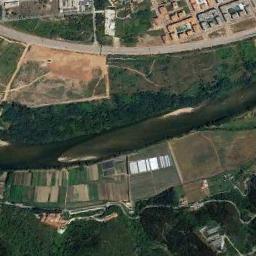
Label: river